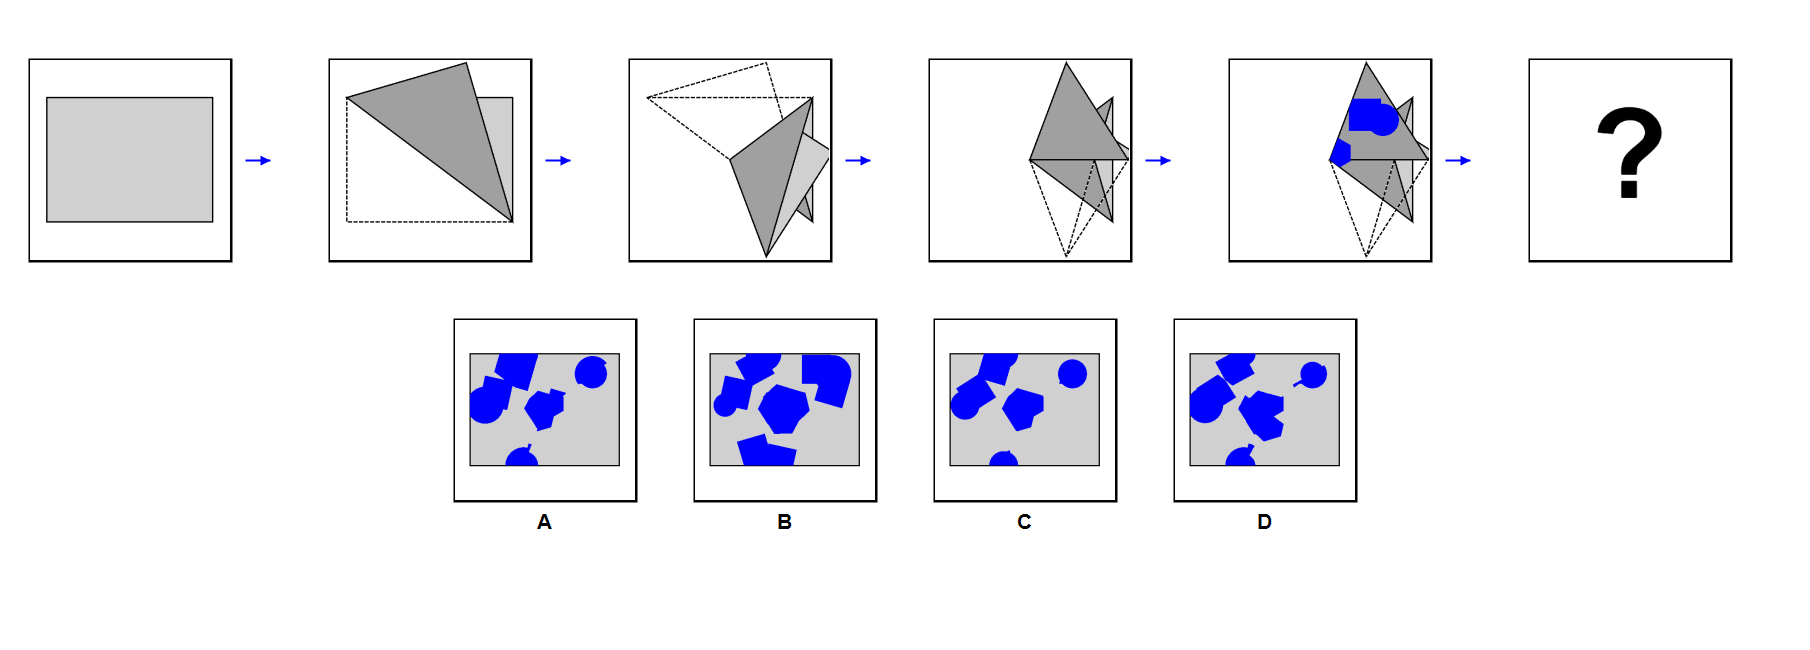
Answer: C